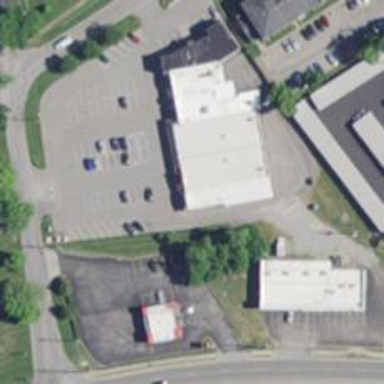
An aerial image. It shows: Veterinary facility.